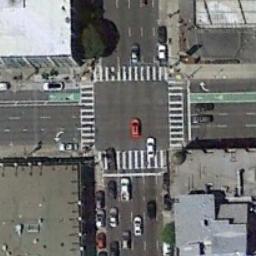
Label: intersection